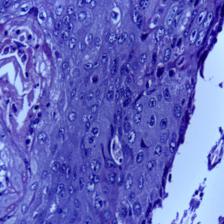
Diagnosis: OSCC